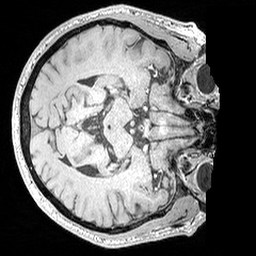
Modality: MP2RAGE
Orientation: axial
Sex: male
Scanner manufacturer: siemens
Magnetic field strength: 3 T
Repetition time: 5 s
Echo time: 0.00292 s